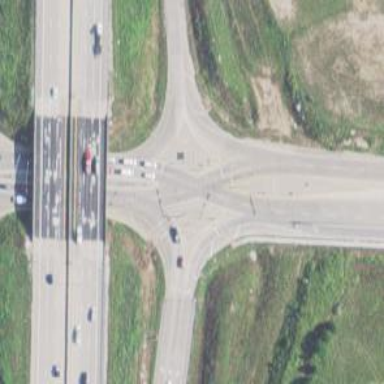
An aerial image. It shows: Motorway link at Diverging Diamond Interchange (DDI).